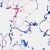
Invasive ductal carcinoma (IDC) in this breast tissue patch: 0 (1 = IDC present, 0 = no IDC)